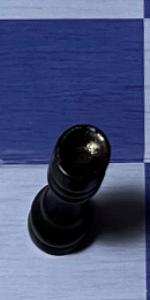
Label: Rook_Black